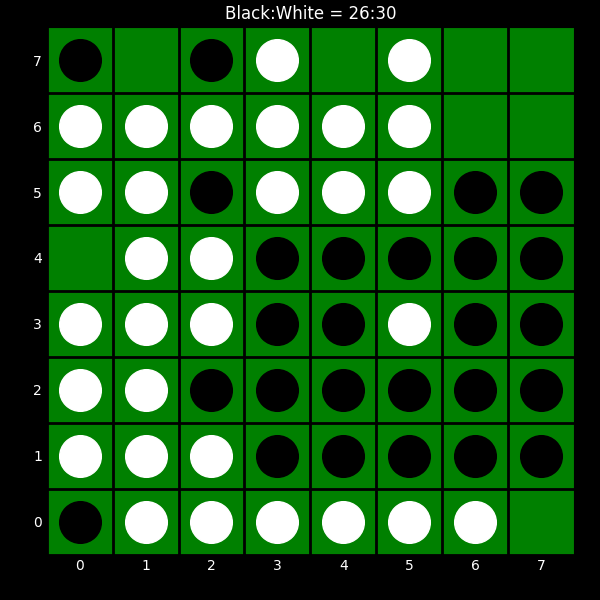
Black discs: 26
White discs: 30